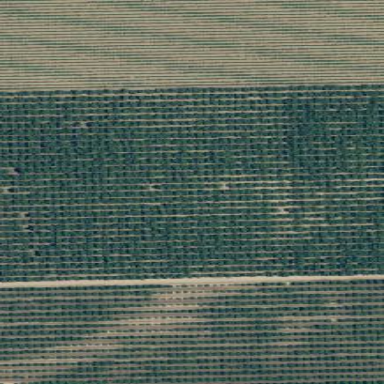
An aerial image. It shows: Vineyard.